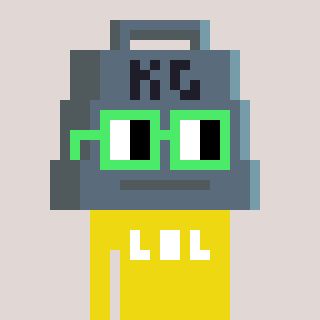
a pixel art character with square light green glasses, a weight-shaped head and a yellow-colored body on a warm background